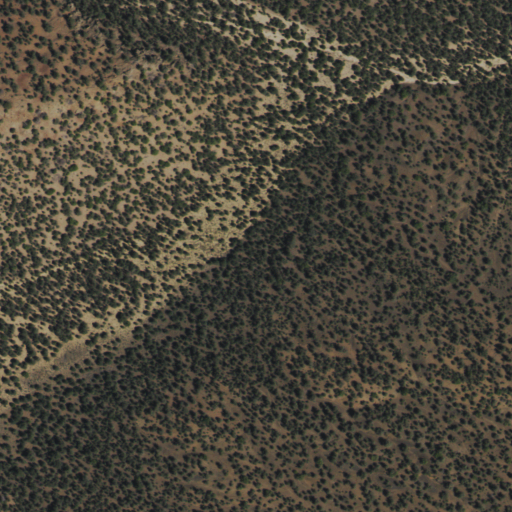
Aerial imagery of depression(s) in Nevada named Charcoal Basin containing only evergreen forest